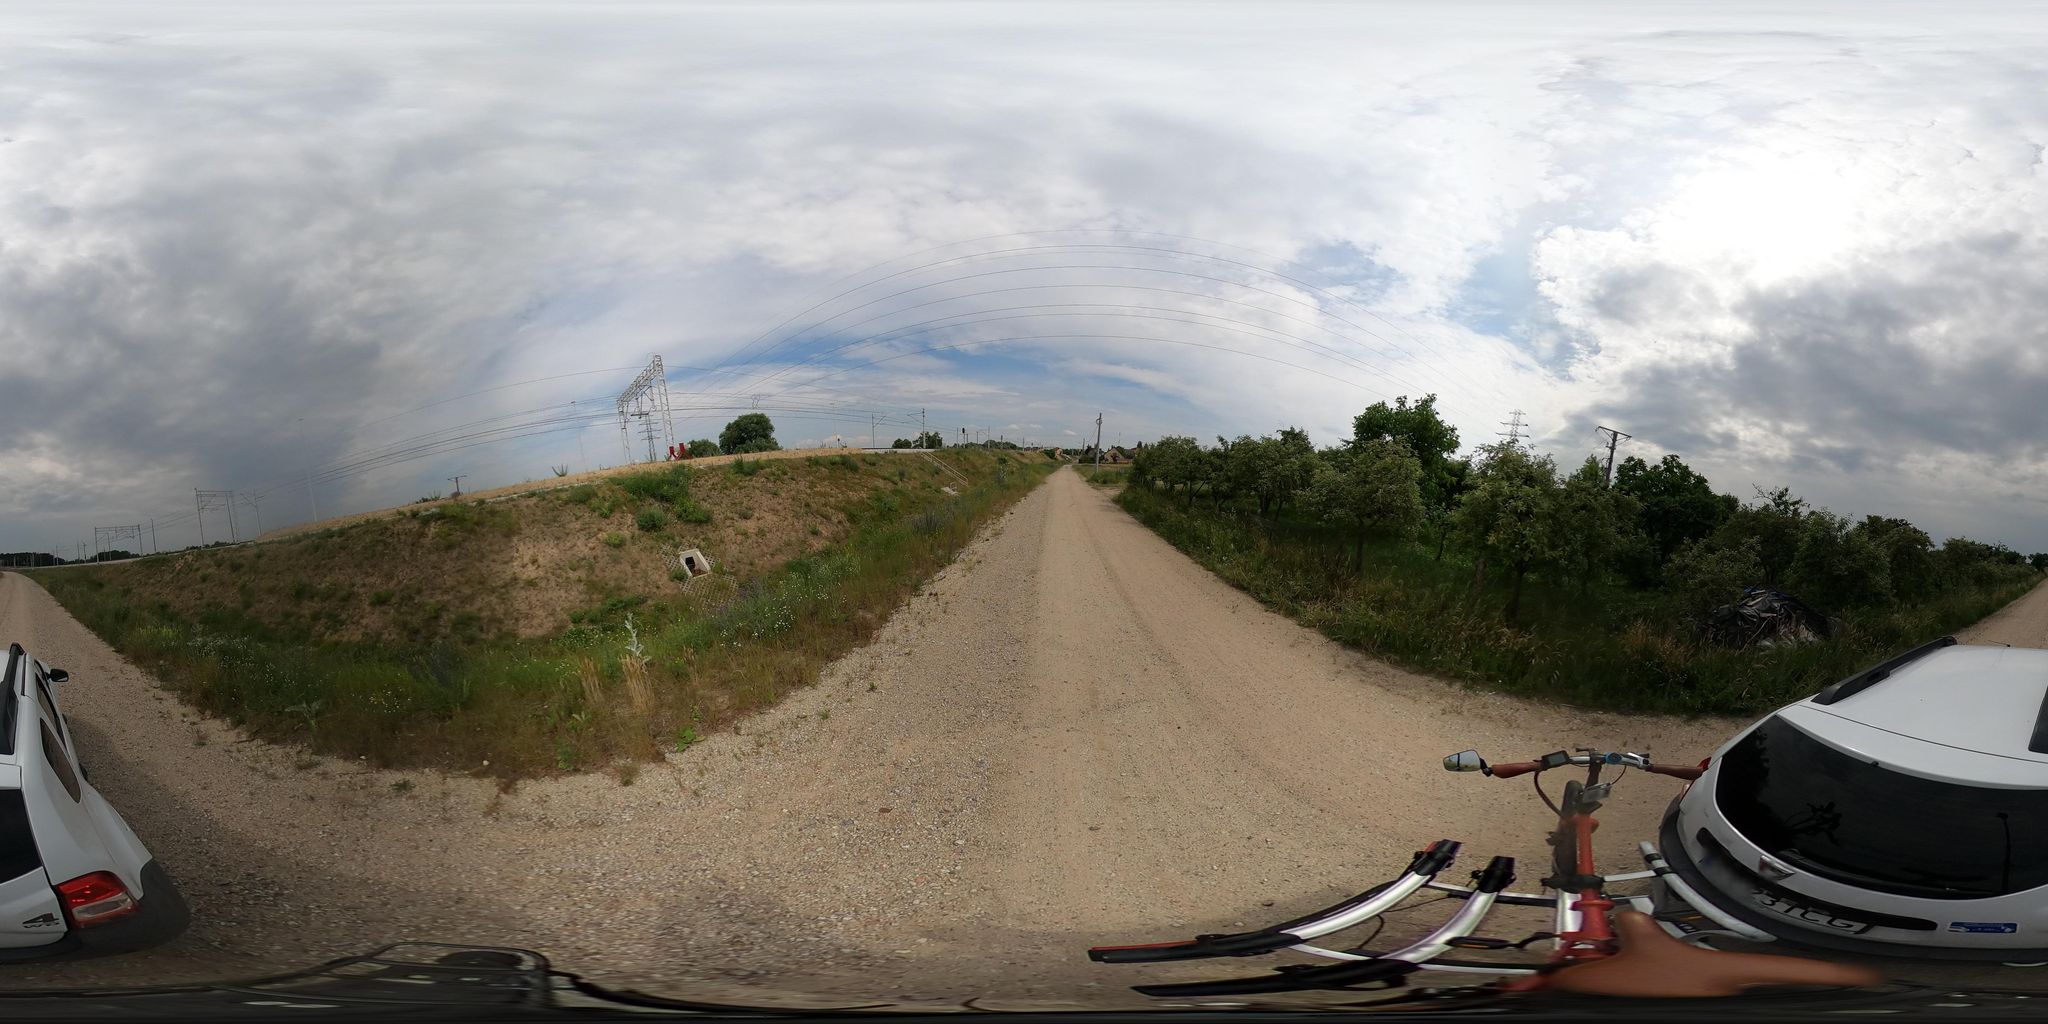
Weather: cloudy
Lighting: day
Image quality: slightly poor
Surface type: cycling surface
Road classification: track
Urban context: low density rural
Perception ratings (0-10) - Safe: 0.47, Lively: 2.55, Beautiful: 5.26, Boring: 6.9, Depressing: 7.41, Wealthy: 1.09